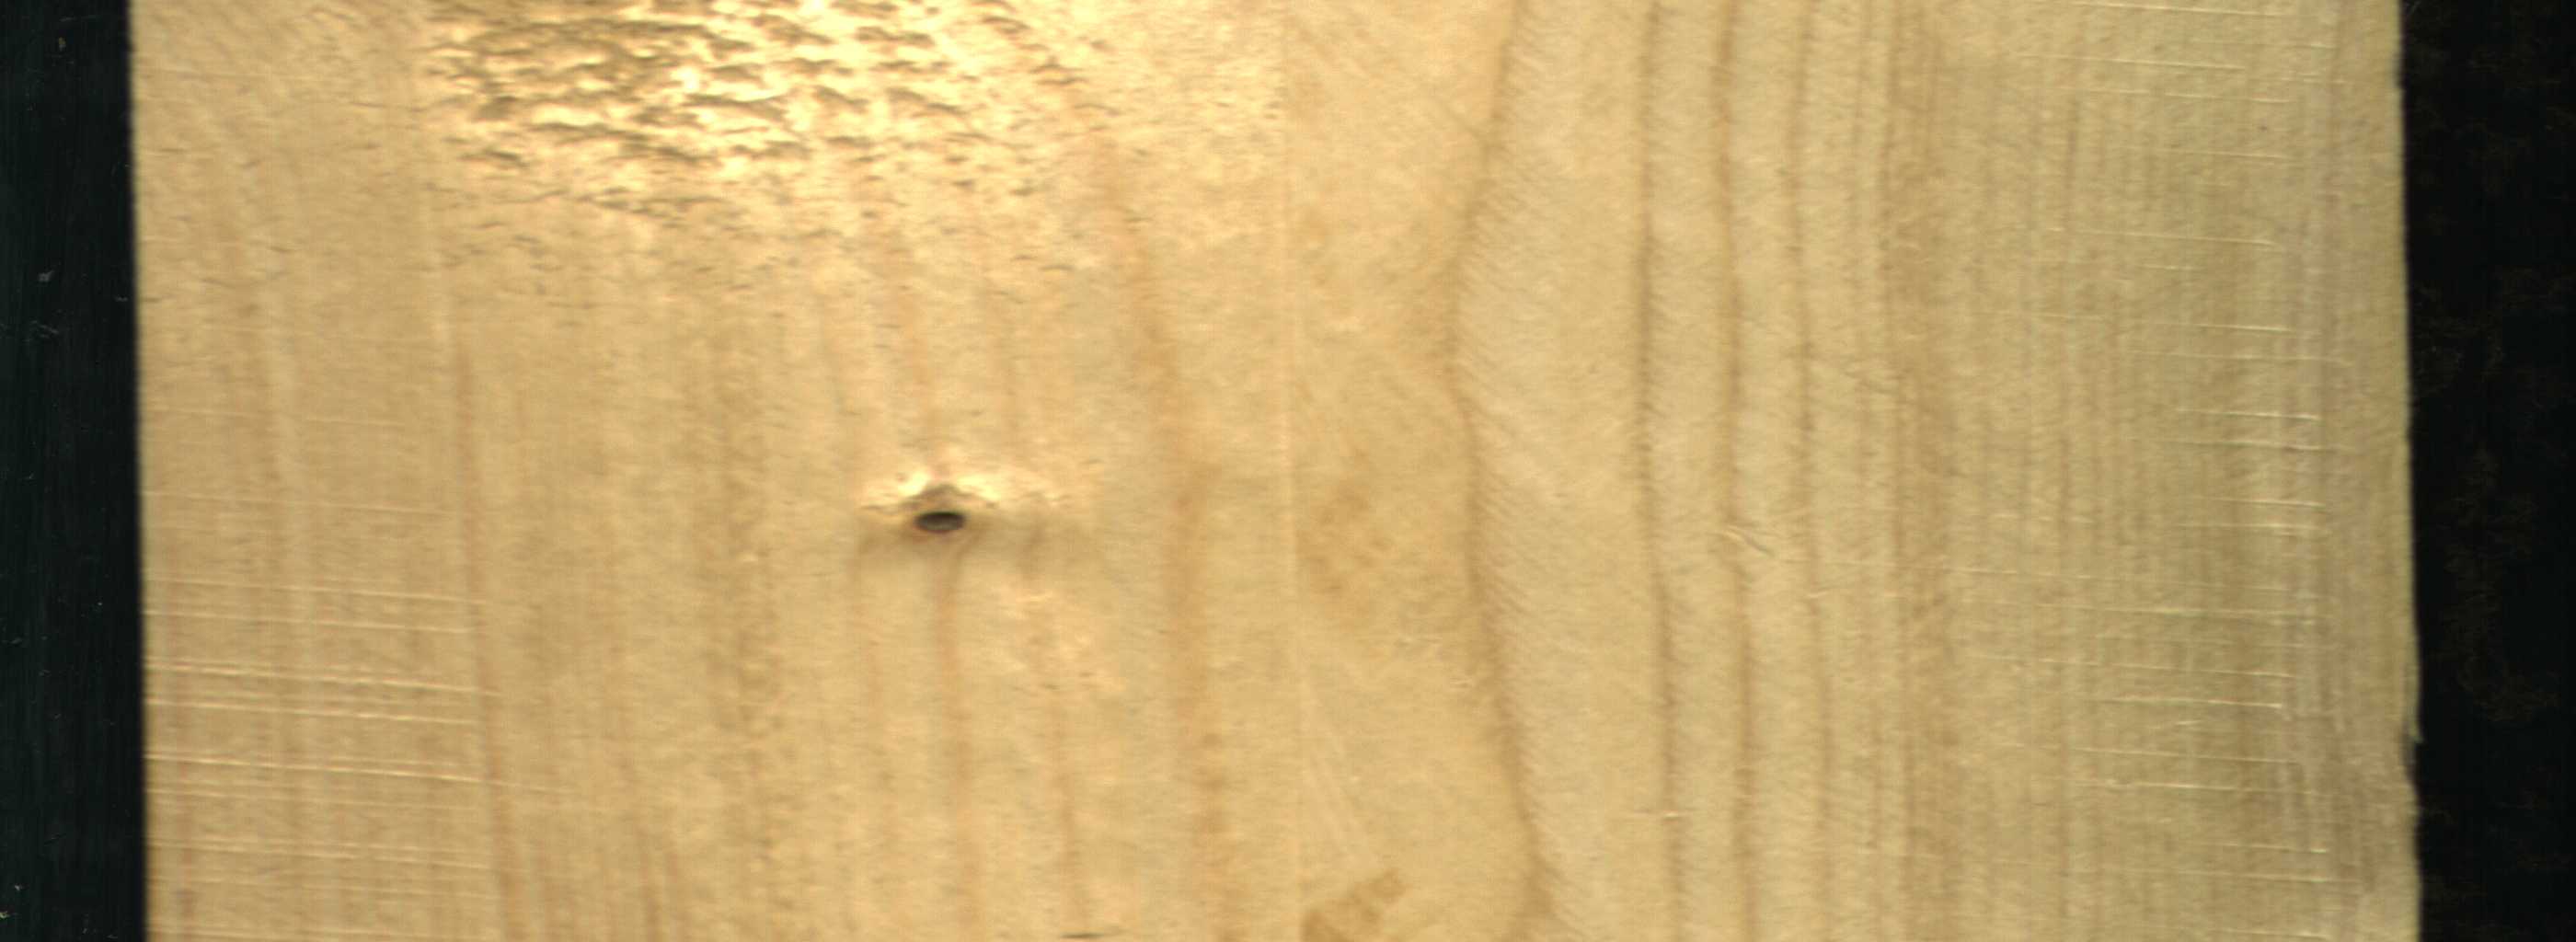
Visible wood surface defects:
Dead_Knot